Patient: sex M, age 72
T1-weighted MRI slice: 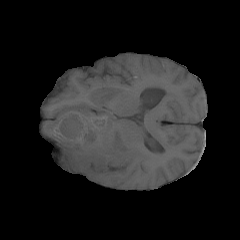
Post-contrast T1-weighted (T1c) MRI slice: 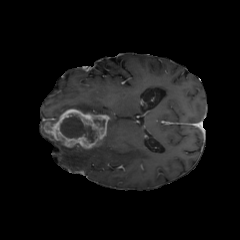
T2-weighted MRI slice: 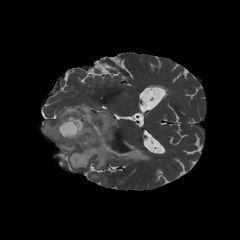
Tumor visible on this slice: yes
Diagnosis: Glioblastoma, IDH-wildtype
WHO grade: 4